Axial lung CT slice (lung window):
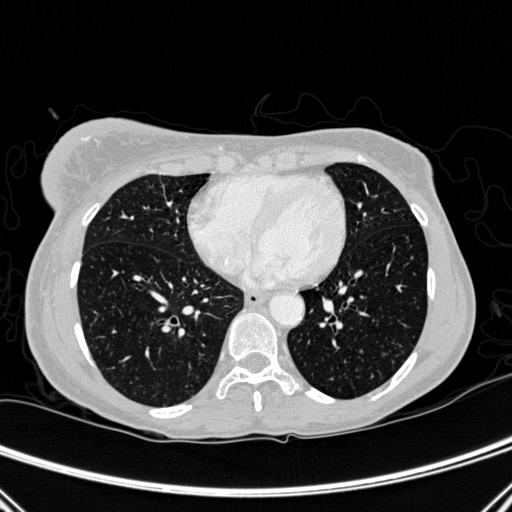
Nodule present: no